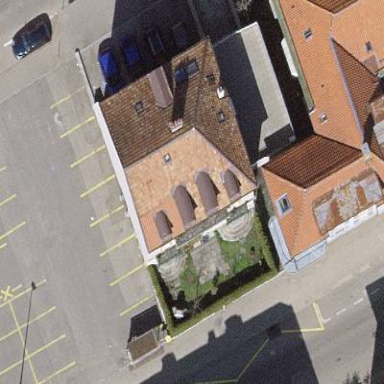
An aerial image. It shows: Apartment building with side-hipped roof.